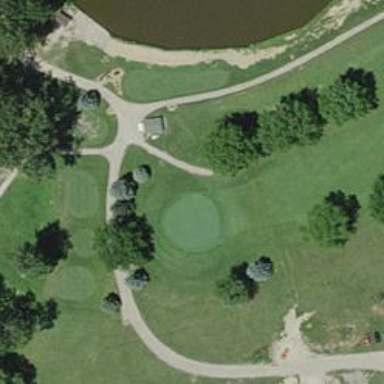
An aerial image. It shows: Path for both road and golf.